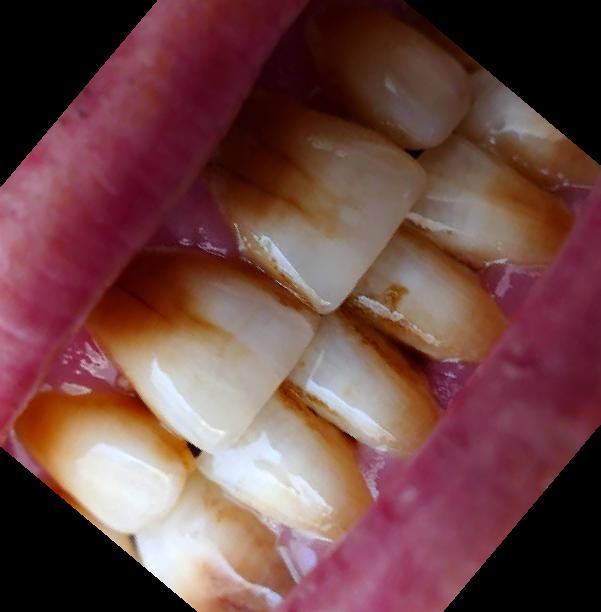
Condition: Calculus